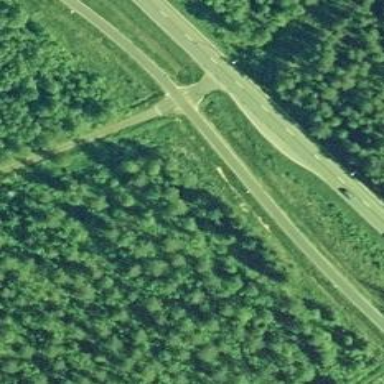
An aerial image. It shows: Asphalt cycleway.